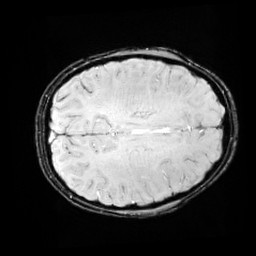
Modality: SWI
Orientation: axial
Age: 12
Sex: male
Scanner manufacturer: siemens
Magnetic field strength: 3 T
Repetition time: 0.027 s
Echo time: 0.02 s